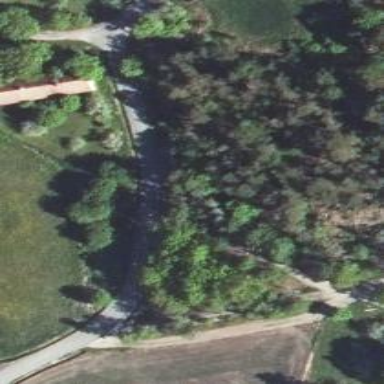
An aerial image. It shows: Well-maintained track road with grade 1 tracktype.